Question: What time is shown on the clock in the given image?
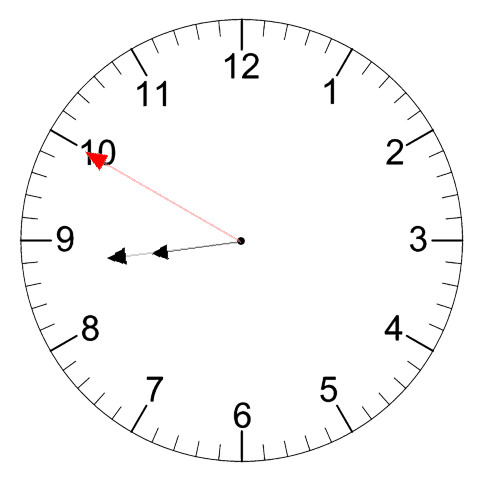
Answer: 08:43:50